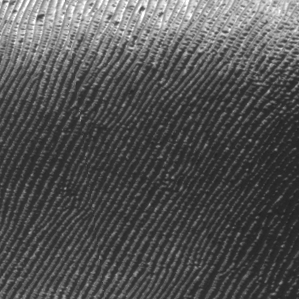
Label: frost